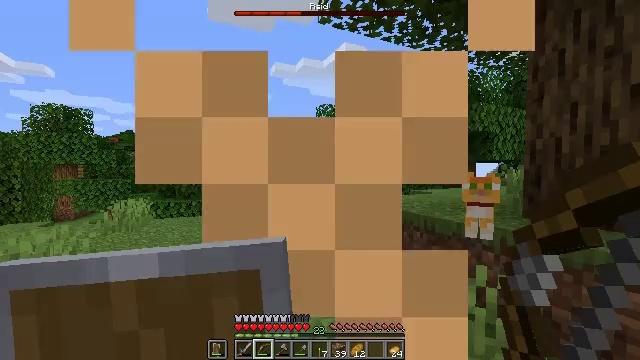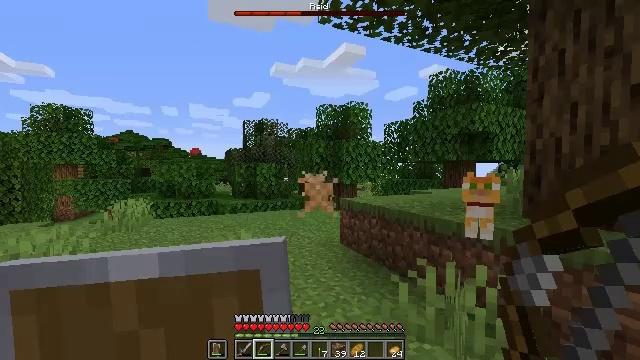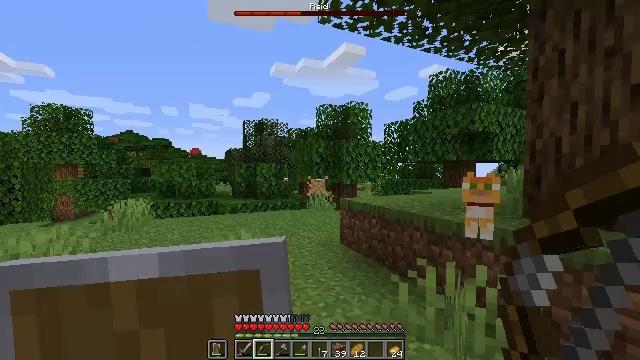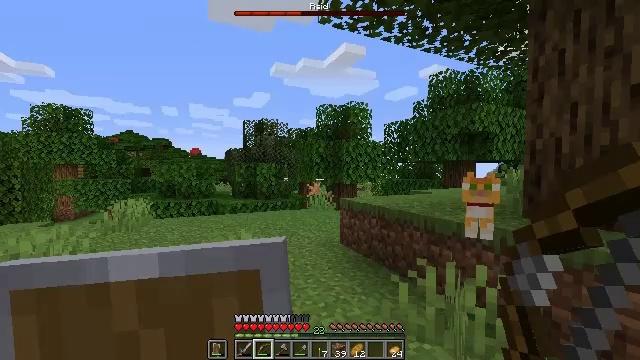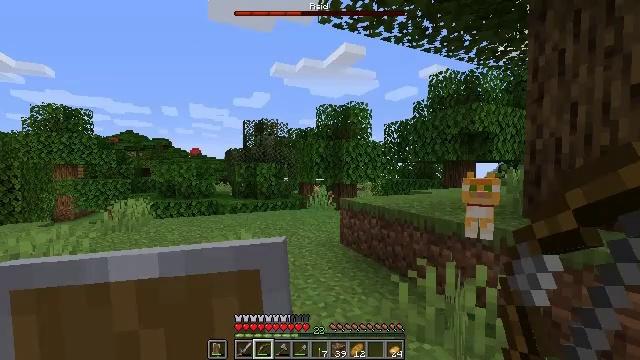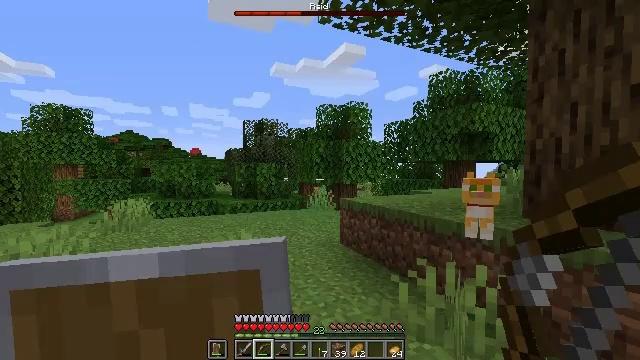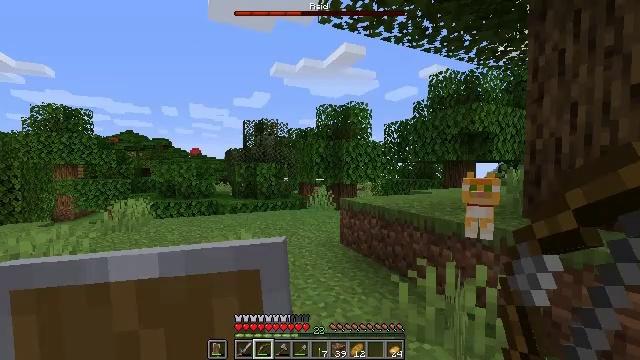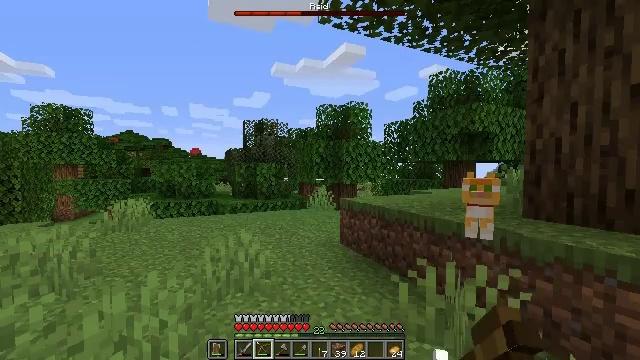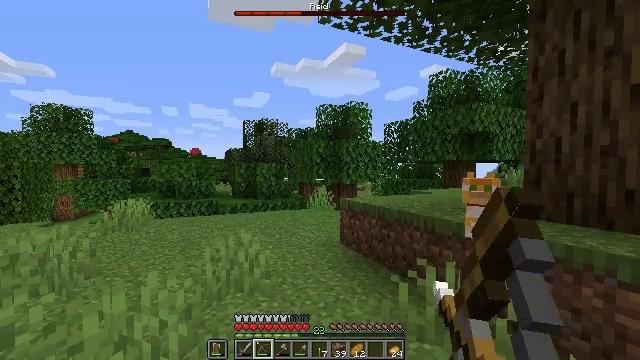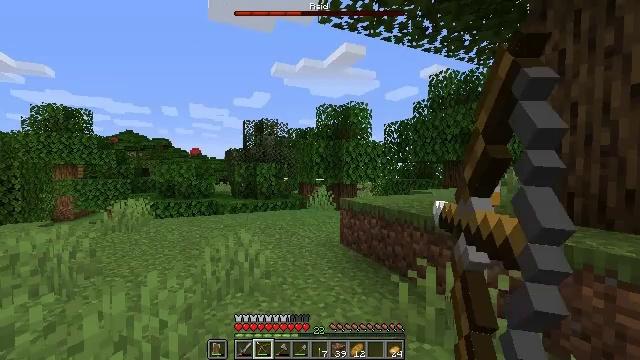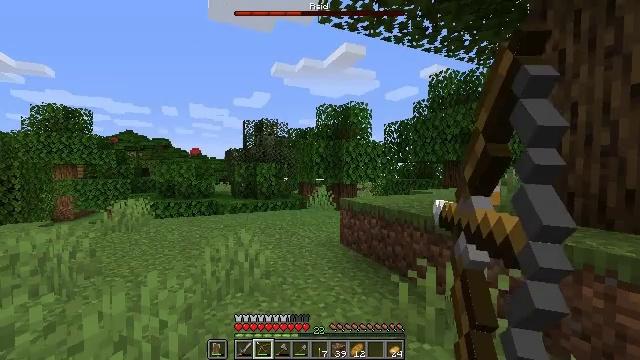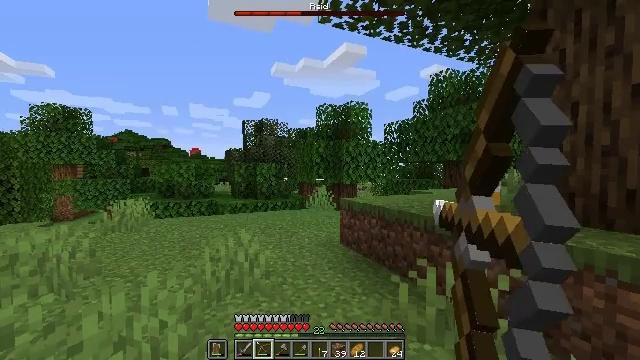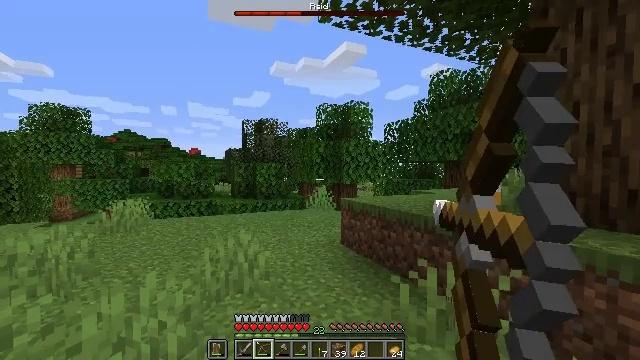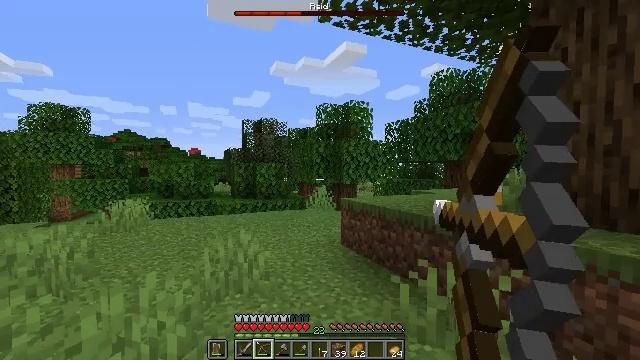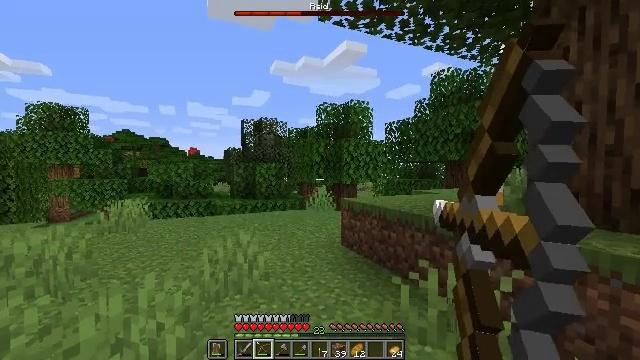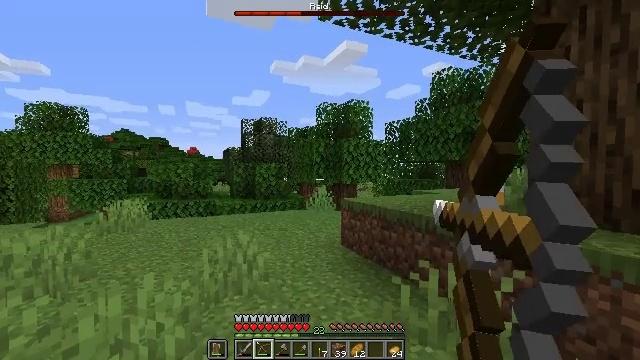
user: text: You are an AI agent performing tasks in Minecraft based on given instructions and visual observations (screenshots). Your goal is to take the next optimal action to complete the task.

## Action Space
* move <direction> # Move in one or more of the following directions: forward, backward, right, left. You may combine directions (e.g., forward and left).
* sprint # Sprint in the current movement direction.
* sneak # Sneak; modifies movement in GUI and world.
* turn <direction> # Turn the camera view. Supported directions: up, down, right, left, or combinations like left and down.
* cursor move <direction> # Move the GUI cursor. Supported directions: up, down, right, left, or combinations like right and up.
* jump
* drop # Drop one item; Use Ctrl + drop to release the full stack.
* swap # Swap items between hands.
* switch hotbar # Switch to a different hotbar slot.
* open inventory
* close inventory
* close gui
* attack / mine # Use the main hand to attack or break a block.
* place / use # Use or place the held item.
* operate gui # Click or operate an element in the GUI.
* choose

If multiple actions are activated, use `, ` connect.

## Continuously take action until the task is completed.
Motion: motion action
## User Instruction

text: Hunt animals.
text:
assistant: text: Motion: no_op
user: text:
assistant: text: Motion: no_op
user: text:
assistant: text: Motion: no_op
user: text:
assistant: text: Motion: no_op
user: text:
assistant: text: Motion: no_op
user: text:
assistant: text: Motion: no_op
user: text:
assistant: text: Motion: use / place
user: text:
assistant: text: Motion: use / place
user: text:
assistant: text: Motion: use / place
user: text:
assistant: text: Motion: use / place
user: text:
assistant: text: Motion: use / place
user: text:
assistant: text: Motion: use / place
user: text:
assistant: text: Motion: use / place
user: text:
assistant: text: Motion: use / place
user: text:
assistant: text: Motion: use / place
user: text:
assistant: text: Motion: move right, use / place
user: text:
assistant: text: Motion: move right, use / place
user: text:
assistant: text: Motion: move forward and move right, use / place
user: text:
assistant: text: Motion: move forward and move right, use / place
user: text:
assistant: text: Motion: move forward and move right, use / place
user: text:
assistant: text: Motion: move forward and move right, use / place
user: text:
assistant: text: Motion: move forward and move right, use / place
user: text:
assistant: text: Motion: move forward and move right, use / place
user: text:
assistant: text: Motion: move forward and move right, use / place
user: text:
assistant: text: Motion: move forward and move right, use / place
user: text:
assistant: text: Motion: move forward and move right, use / place
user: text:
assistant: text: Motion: move forward and move right, use / place
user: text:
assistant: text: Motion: move forward and move right, use / place
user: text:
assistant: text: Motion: move forward and move right, use / place
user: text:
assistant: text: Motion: move forward and move right, use / place